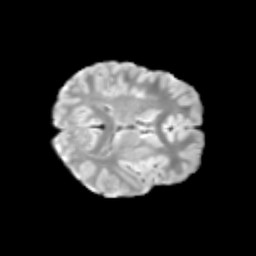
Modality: T2w
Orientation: axial
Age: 11
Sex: male
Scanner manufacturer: siemens
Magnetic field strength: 3 T
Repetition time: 3.8 s
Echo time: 0.07 s